Interaction volume radius: 10 \u00c5
Interaction volume height: 10 \u00c5
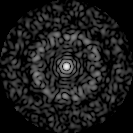
Disorder parameter: 0.8052